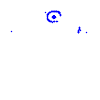
Particle: proton